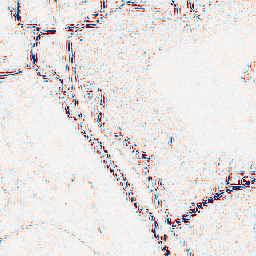
Category: wavelet
Decomposition family: wavelet_reverse_biorthogonal
Decomposition parameters: wavelet: rbio1.3
level: 2
Upsampling method: nearest
Upsampling parameters: scale: 8
Upsampling scale: 8